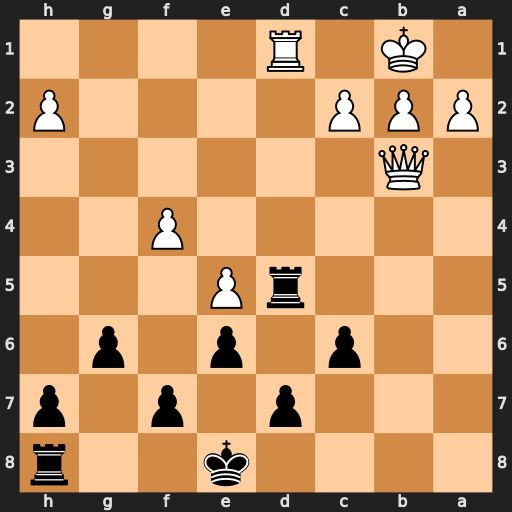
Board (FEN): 4k2r/3p1p1p/2p1p1p1/3rP3/5P2/1Q6/PPP4P/1K1R4
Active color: b
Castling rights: k
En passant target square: -
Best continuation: Rxd1#